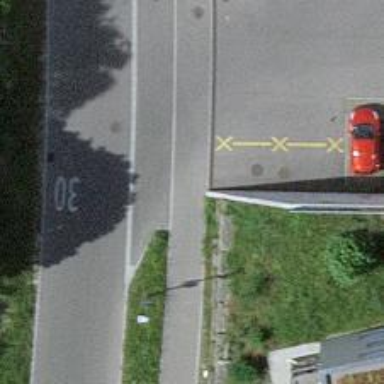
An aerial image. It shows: Sidewalk.